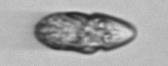
Label: Dinophyceae